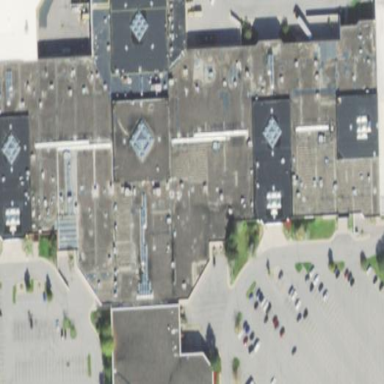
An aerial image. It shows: Retail building.